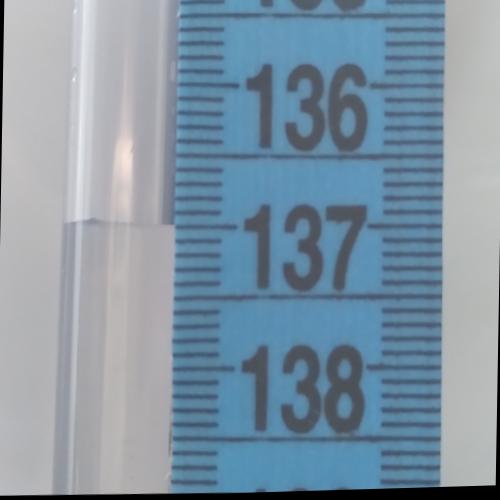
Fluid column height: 137.0 cm